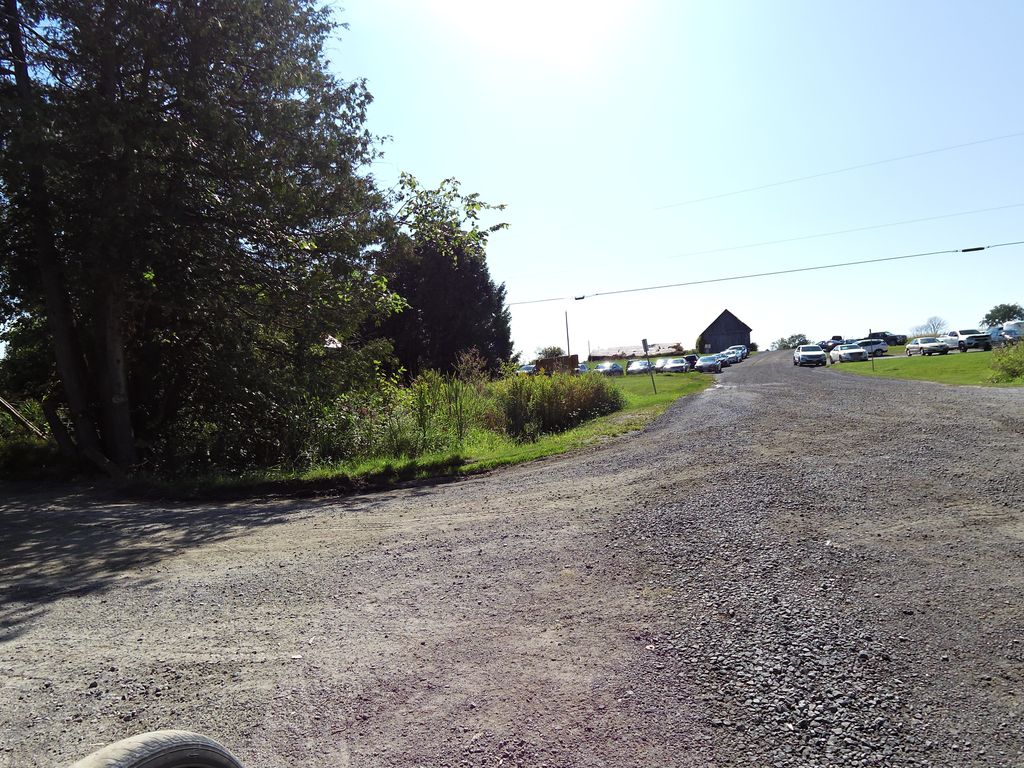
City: ottawa-gatineau